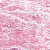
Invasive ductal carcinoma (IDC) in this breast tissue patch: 0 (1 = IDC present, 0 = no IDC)